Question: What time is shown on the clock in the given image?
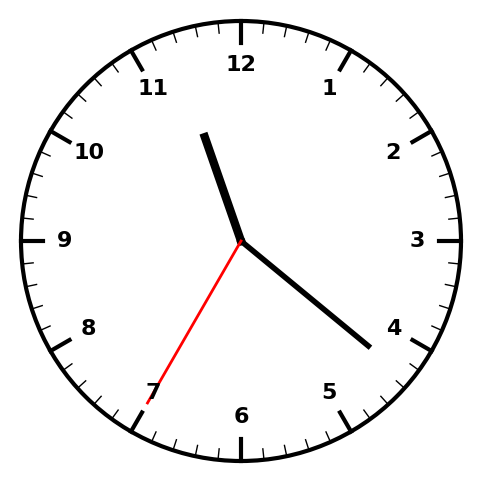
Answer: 11:21:35